Question: I was following <URL> for Spring Login example. I downloaded their sample code and import in my Eclipse. It throws 2 error.
Target runtime Apache Tomcat v6.0 (2) is not defined. Unknown Faceted Project Problem
Referenced file contains errors (<URL>.
I already download the latest updates in eclipse and reinstall the tomcat.
Using Tomcat6,Spring-3.2.0.RC1.

Please advice. Thanks
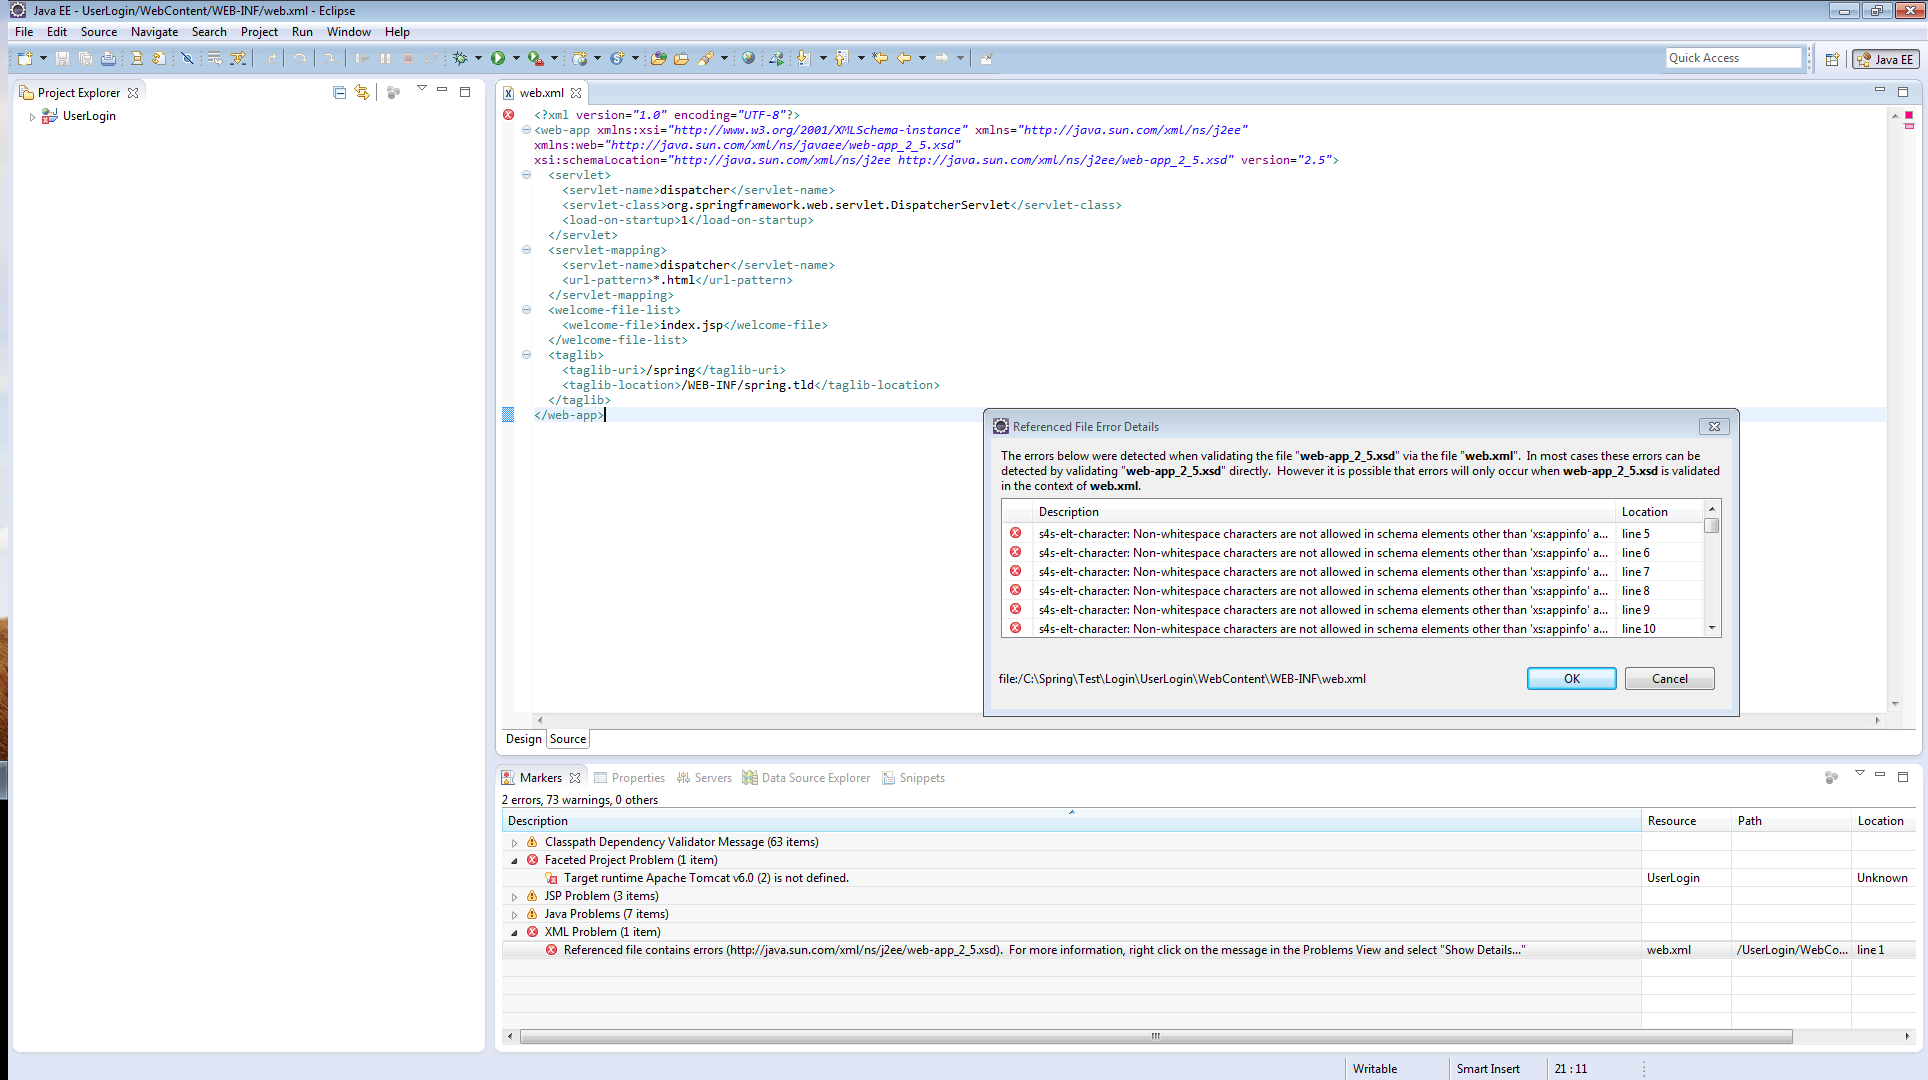
Answer: We need to right click on the project, properties and Targeted Runtimes. Uncheck the old server entry and enable the new entry. This should solve this error.
<URL>
Hope this helps.